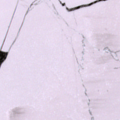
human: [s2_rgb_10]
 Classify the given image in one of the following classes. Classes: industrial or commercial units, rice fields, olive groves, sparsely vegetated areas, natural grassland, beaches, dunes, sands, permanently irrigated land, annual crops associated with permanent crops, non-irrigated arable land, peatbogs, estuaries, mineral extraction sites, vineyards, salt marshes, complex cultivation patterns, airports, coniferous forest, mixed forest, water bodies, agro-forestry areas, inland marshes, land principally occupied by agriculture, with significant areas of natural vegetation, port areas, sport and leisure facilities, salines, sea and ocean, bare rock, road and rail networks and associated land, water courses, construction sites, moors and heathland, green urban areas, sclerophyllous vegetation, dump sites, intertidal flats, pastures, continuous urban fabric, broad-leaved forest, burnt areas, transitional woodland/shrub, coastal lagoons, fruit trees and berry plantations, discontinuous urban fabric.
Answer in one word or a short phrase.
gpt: sea and ocean